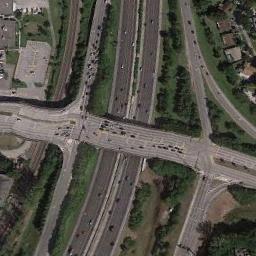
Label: overpass